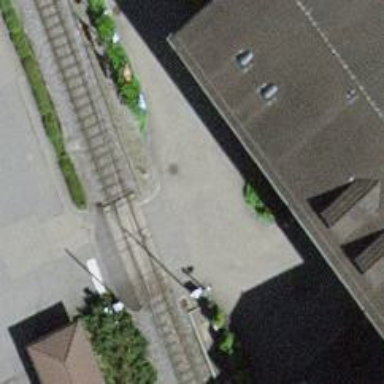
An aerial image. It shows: Automatic barrier at full railway crossing.